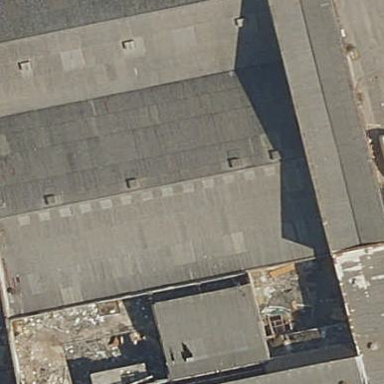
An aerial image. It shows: Industrial building.